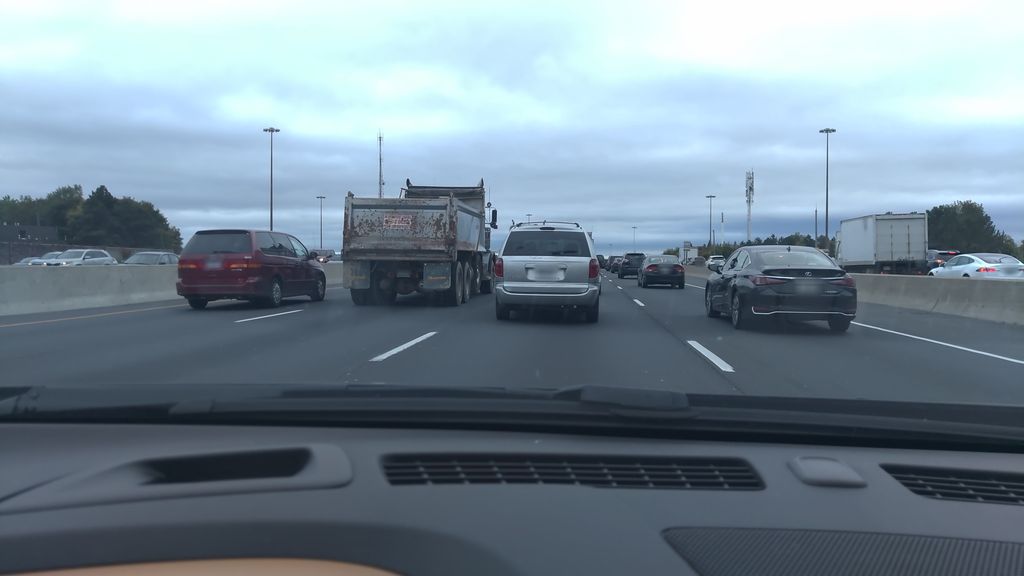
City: toronto